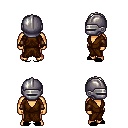
a pixel art fantasy rpg character, male body template, human, tanned skin, brown robe, magenta pants, white parted hairstyle, metal helm, leather bracers, black slippers, four views (front, back, left, right), 2x2 character sprite sheet, small pixel art, hard edges, no anti-aliasing